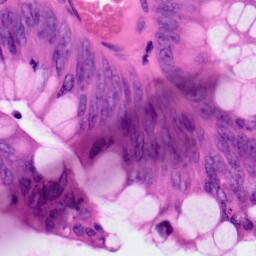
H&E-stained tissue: Colon